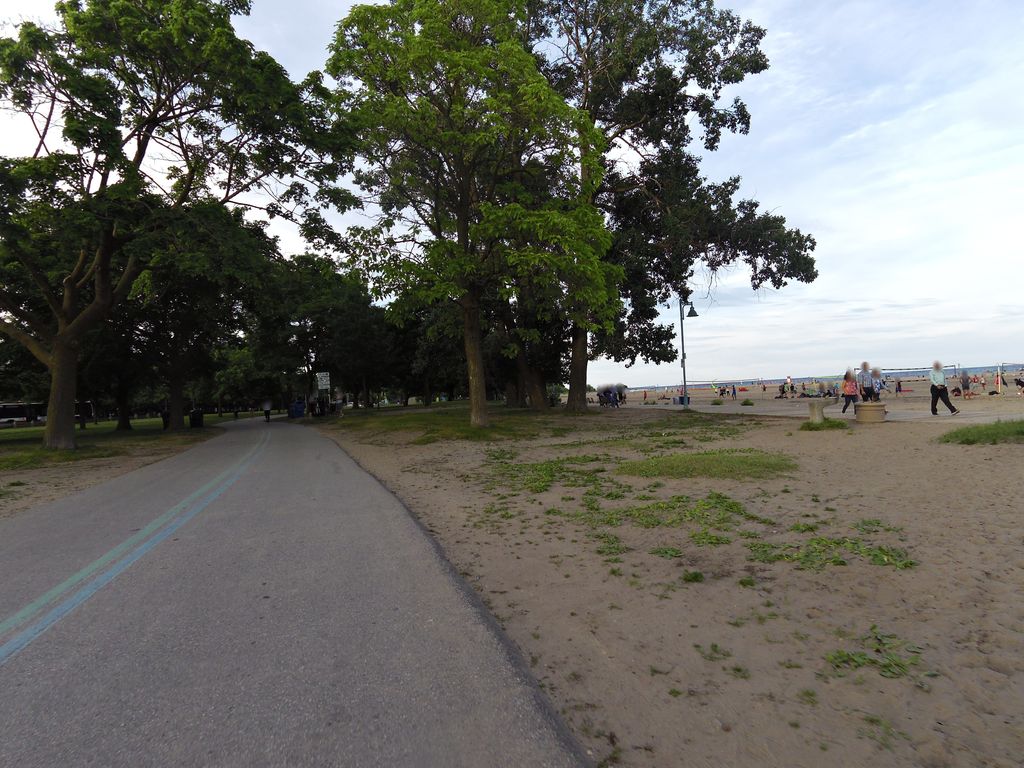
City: toronto